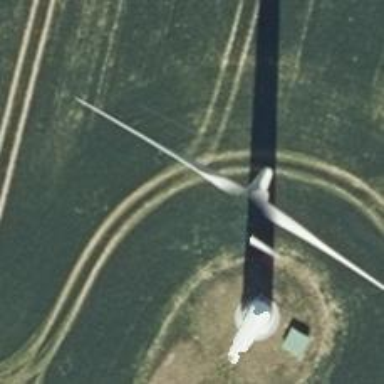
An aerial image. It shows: Wind generator powered by horizontal axis wind turbine.